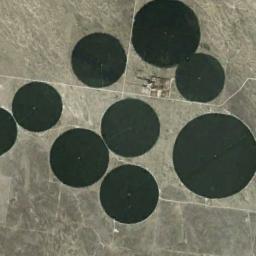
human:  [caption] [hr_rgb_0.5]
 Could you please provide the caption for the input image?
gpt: Some deep green circle farmland are in the bare land .

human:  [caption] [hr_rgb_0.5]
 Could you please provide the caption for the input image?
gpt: Several dark green circular farmlands with different radii are surrounded by wasteland .

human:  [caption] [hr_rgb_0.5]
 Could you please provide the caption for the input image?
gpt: There is a round field in the lower right corner .

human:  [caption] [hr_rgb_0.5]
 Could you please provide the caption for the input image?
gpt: Eight or nine green neatly arranged circular farmlands of different sizes .

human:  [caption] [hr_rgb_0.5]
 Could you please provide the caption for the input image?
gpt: There are some cultivated circular farmlands of different sizes .